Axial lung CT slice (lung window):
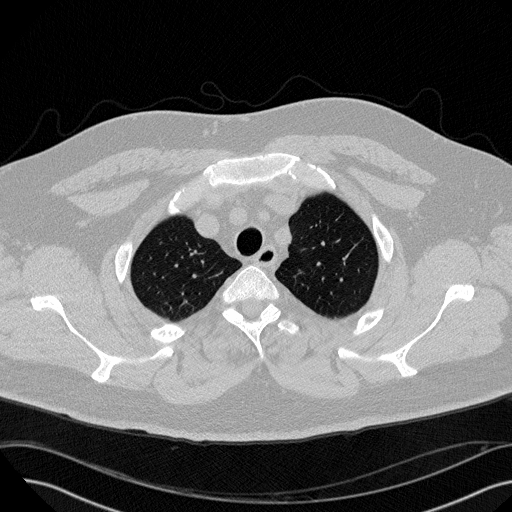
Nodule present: no